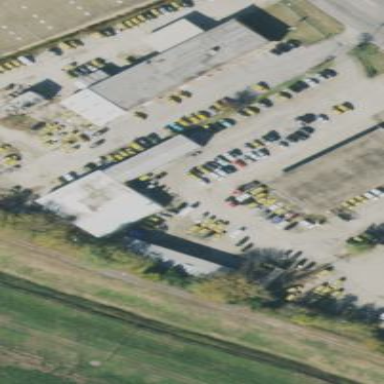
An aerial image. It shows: Car repair building.